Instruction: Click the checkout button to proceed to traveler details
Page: cart
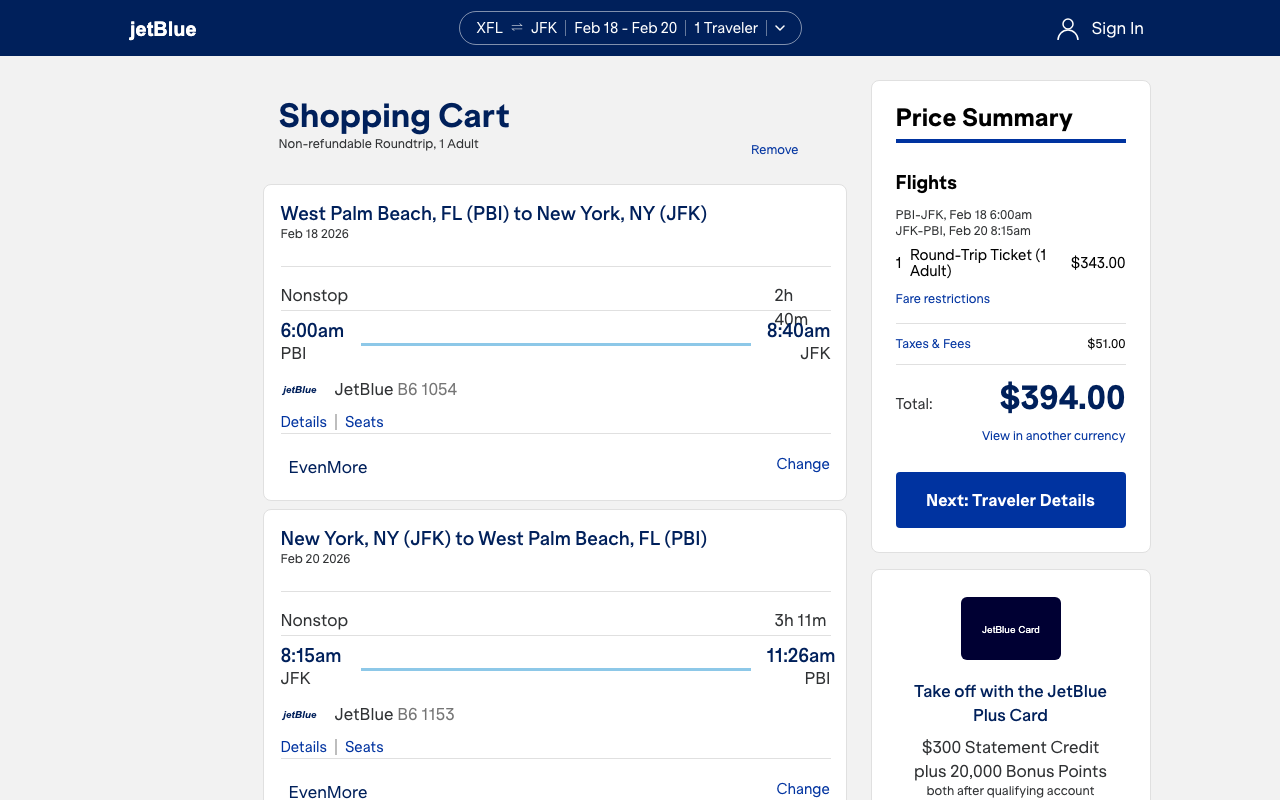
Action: click